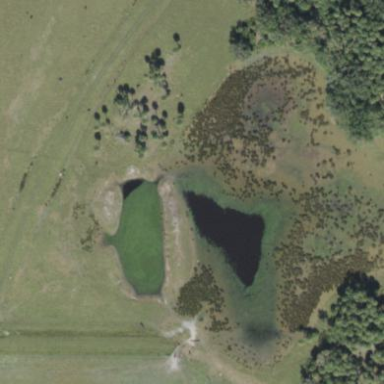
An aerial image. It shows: Marsh wetland.